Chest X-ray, AP view. Patient: 43 years old, sex F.
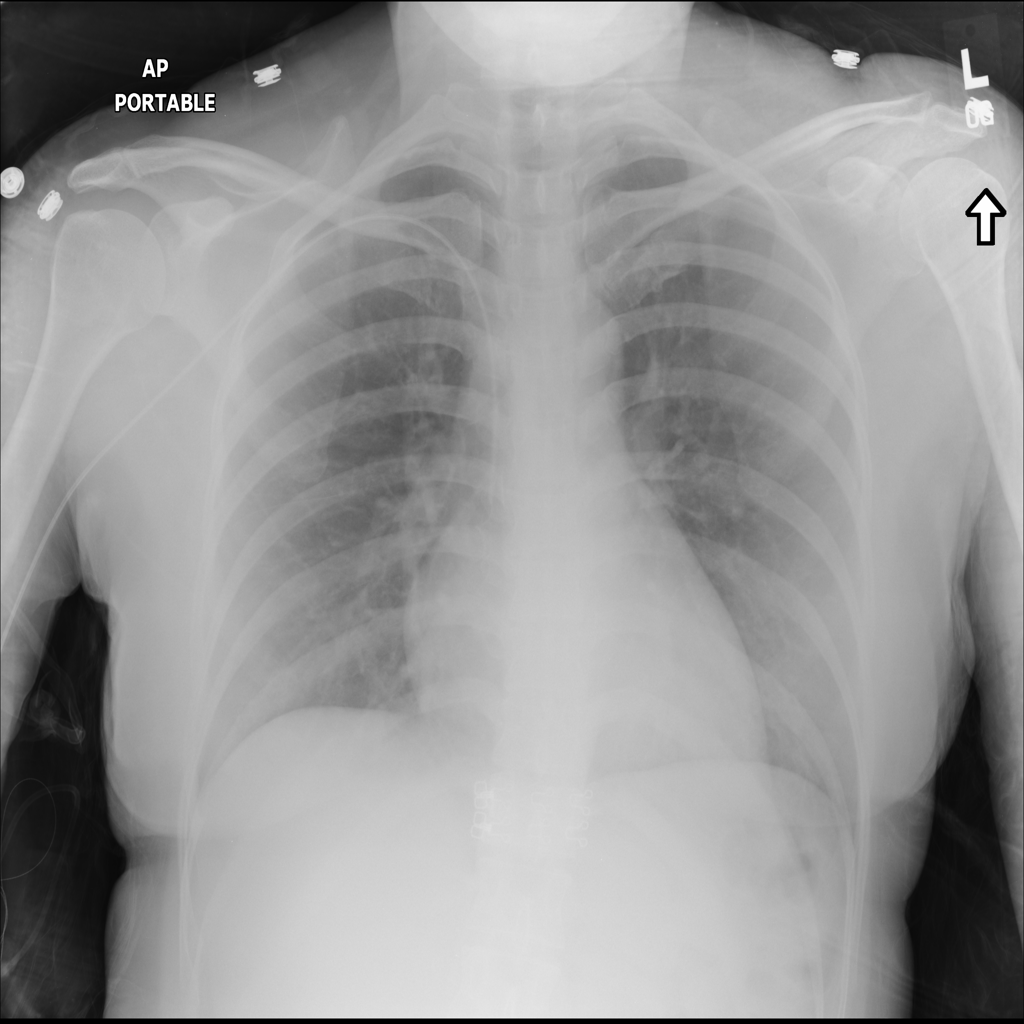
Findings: No Finding